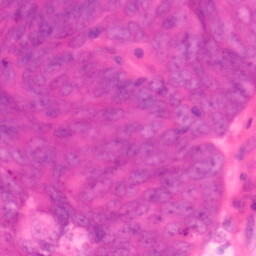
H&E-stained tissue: Colon